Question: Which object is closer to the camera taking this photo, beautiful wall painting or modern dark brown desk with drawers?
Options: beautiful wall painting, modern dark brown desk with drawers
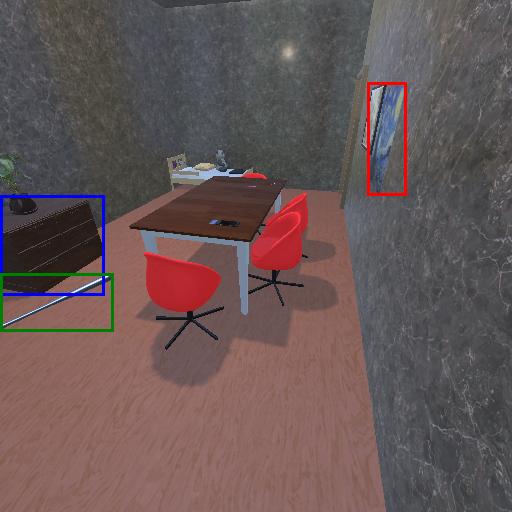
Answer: beautiful wall painting